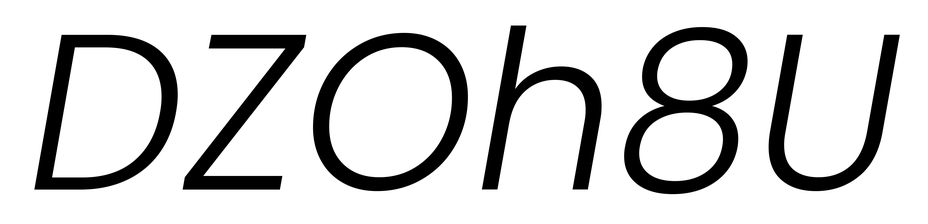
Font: Poppins-LightItalic